Question: I am creating a responsive template. Now usually for a 2 col section i always would leave a 10px gap. So a td cell that is 600px wide, would have a align="left" table set to 290px and a align="right" table set also to 290px.
But in this design im working with i have to be a bit smart about how im using background colours, and the issue is that outlook is putting a 1px gap on the right of my section even though the cell is aligned right, which shows the wrapper table background (in this case yellow). This also means it throws the divider alignment off by 1px.
Does anyone have any ideas please? Im going Crazy!!!
HTML code: <URL>

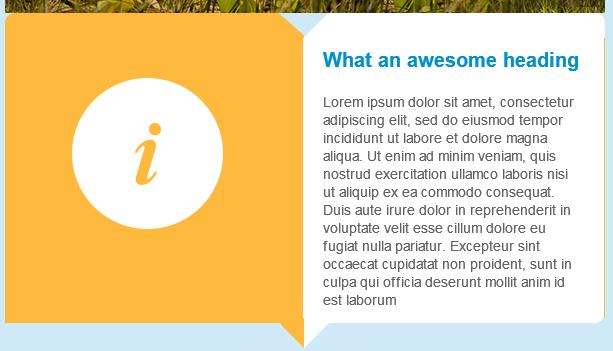
Answer: Yay i figured it out! Stupid Outlook only code required on td's style="mso-table-lspace:0;mso-table-rspace:0;"
Code example:
<URL>